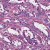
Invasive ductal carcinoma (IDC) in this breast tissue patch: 1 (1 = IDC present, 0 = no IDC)